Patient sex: M
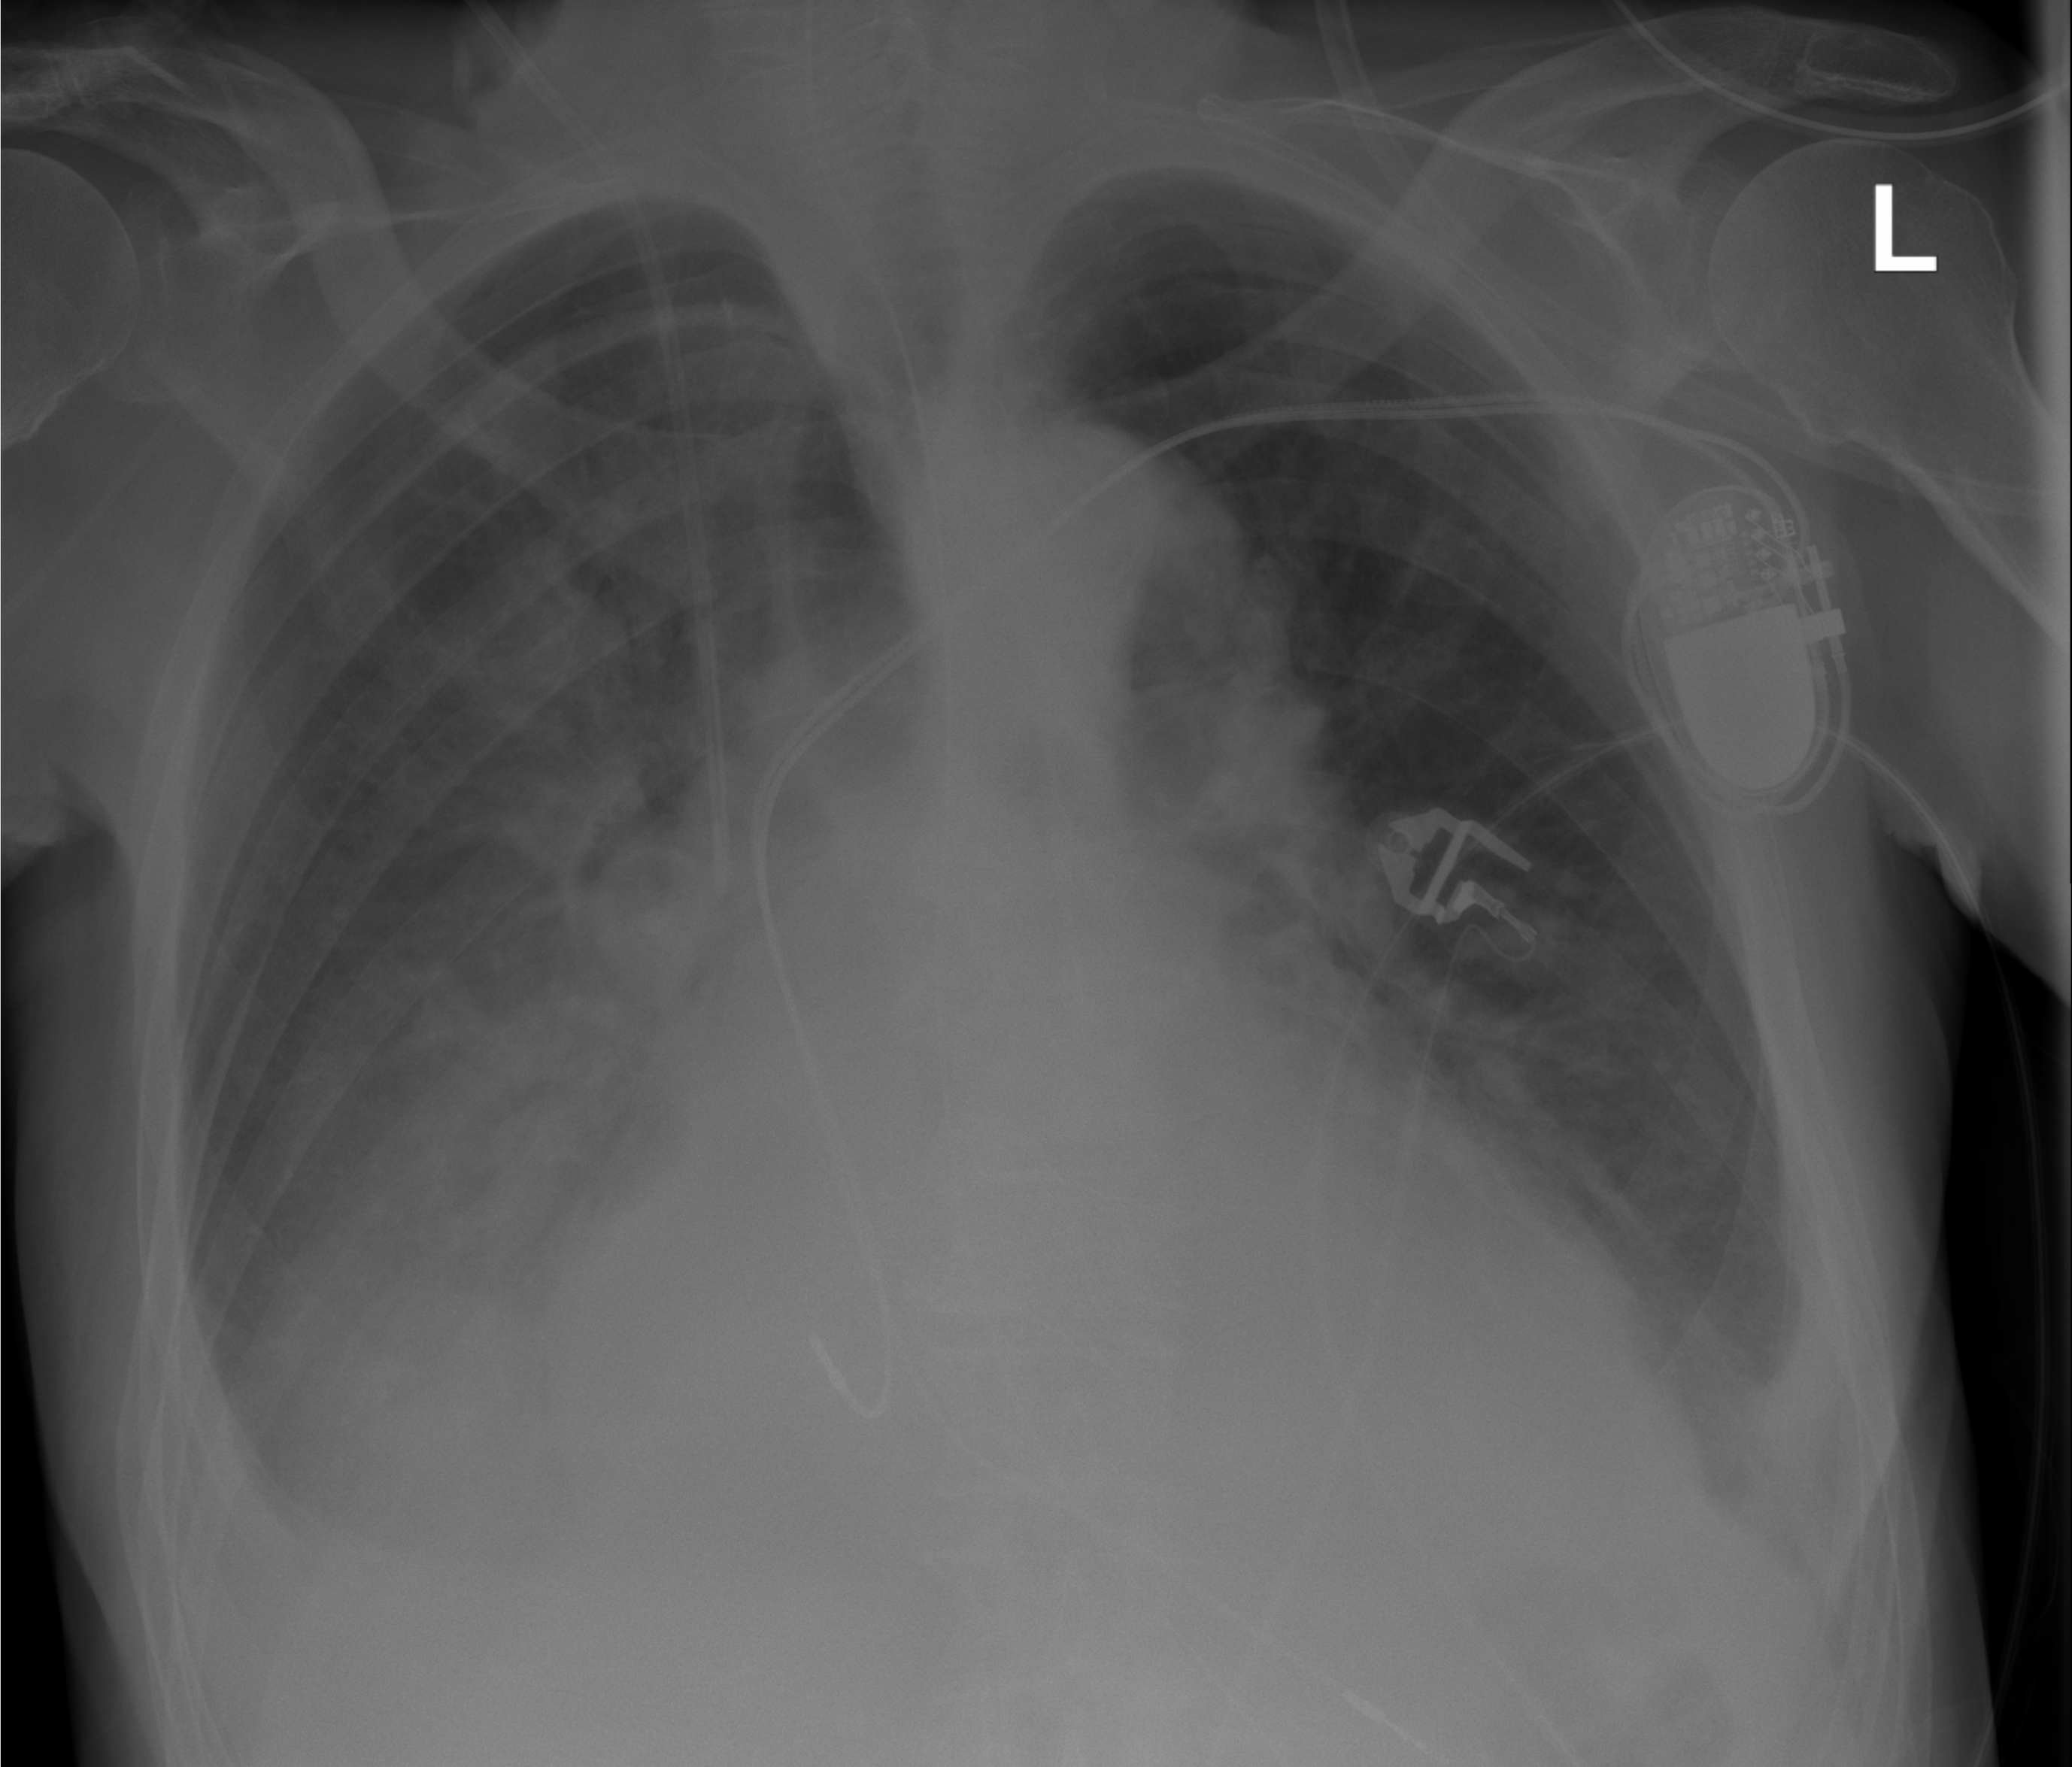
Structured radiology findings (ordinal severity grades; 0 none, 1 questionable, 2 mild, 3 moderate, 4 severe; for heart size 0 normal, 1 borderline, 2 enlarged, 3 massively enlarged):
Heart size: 2
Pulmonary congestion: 1
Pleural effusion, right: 2
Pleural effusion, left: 2
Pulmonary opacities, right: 3
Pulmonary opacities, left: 0
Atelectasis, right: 2
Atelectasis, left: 2